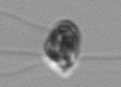
Label: flagellate_morphotype1